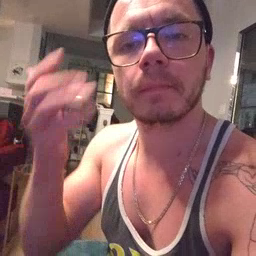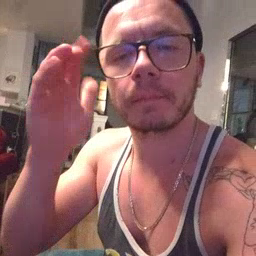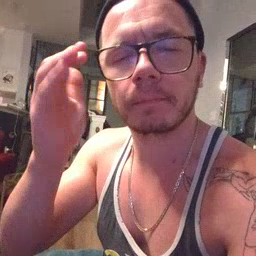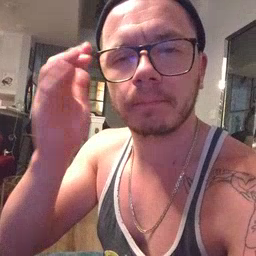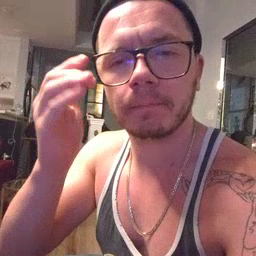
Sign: sleepy